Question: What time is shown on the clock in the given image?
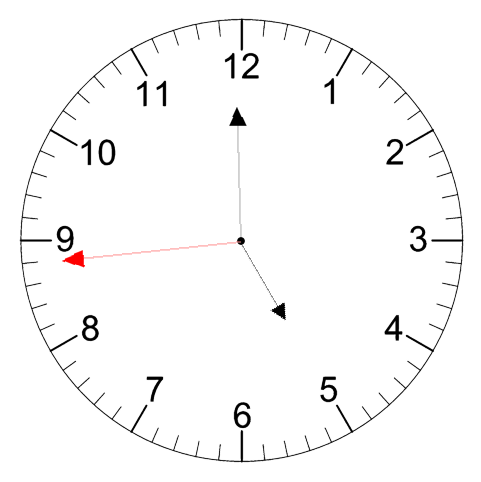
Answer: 04:59:44